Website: walmart
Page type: billing-address
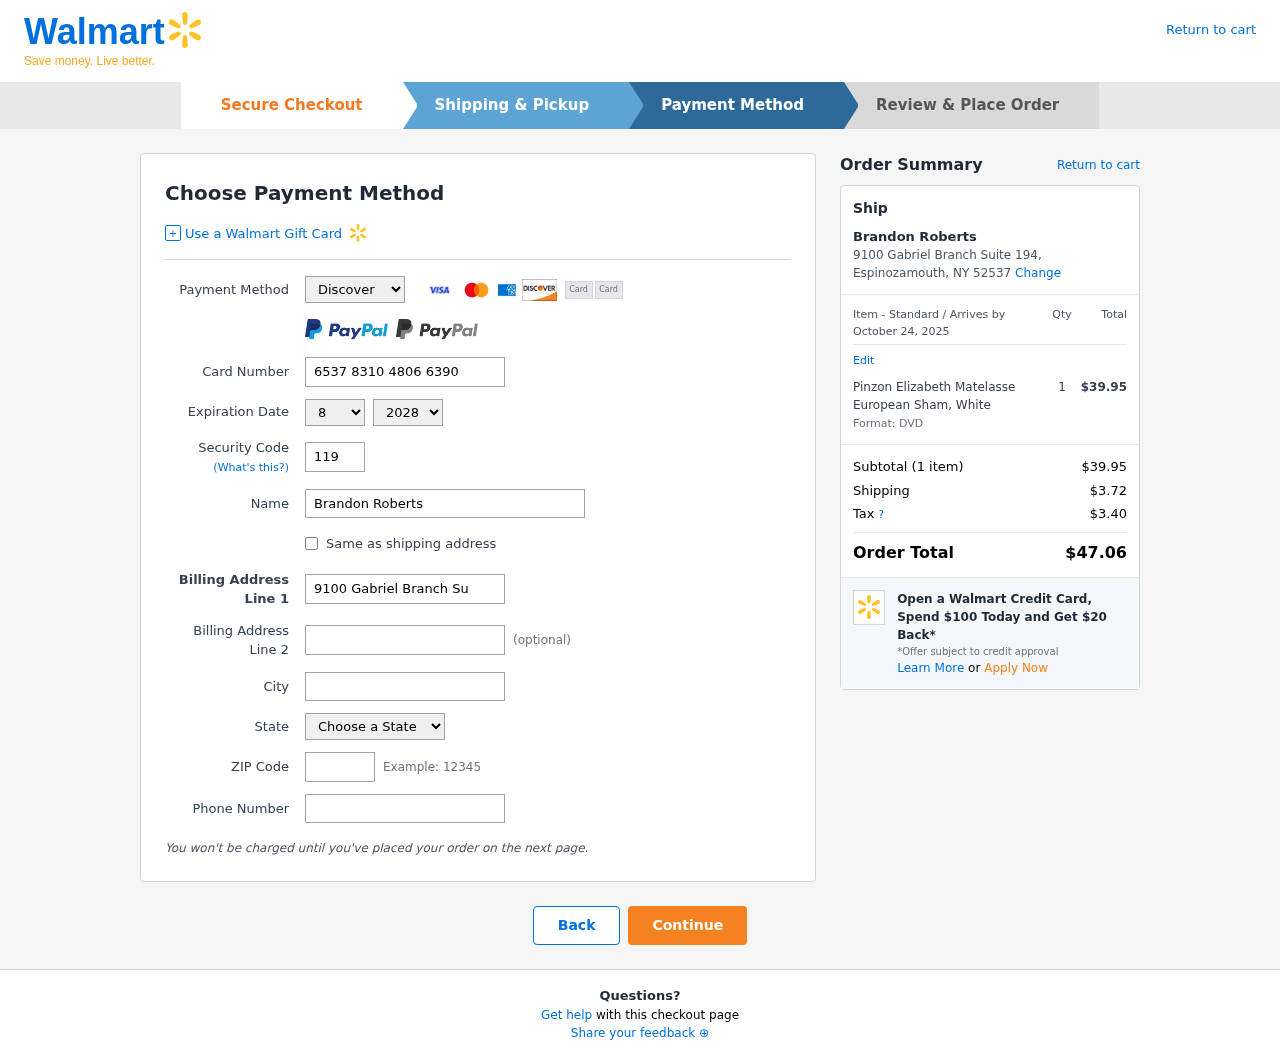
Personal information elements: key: PII_CARD_CVV
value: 119
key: PII_CARD_EXPIRY_MONTH
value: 08
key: PII_CARD_EXPIRY_YEAR
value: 28
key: PII_CARD_NUMBER
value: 6537 8310 4806 6390
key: PII_CARD_TYPE
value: Discover
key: PII_CITY
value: Espinozamouth
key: PII_CITY_STATE_ZIP
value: Espinozamouth, NY 52537
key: PII_FULLNAME
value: Brandon Roberts
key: PII_PHONE
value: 7108667334
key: PII_POSTCODE
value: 52537
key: PII_STATE
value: New York
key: PII_STREET
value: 9100 Gabriel Branch Suite 194
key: PII_FULLNAME2
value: Brandon Roberts
Product elements: key: PRODUCT1_NAME
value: Pinzon Elizabeth Matelasse European Sham, White
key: PRODUCT1_PRICE
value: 39.95
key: PRODUCT1_QUANTITY
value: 1
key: PRODUCT1_DESC
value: Format: DVD
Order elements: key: ORDER_DELIVERY_DATE
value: October 24, 2025
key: ORDER_NUM_ITEMS
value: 1
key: ORDER_SUBTOTAL
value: $39.95
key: ORDER_SHIPPING_COST
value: $3.72
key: ORDER_TAX
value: $3.40
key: ORDER_TOTAL
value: $47.06